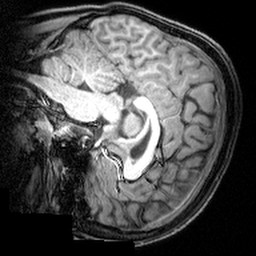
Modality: T1w
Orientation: sagittal
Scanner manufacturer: siemens
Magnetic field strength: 3 T
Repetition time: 1.9 s
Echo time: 0.00397 s